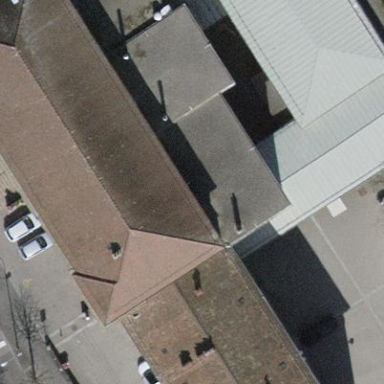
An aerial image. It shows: School building.